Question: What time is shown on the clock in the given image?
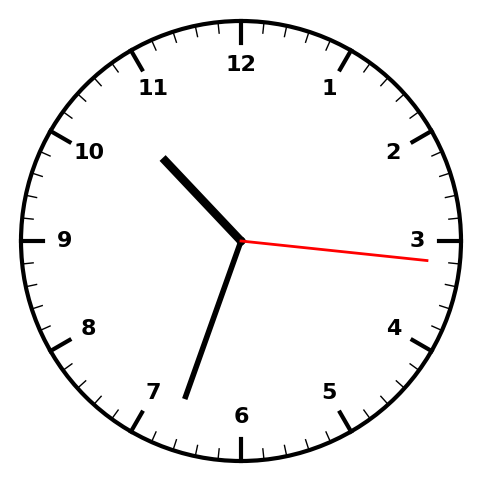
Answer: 10:33:16